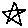
Label: star